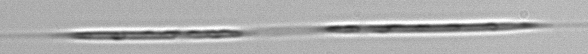
Label: Rhizosolenia